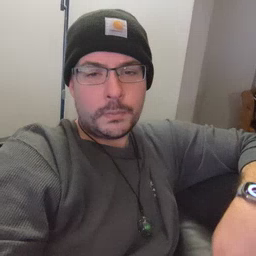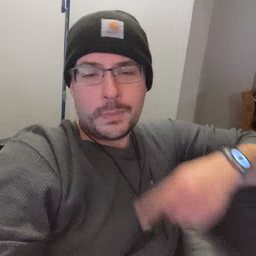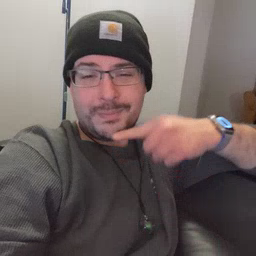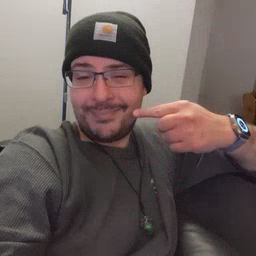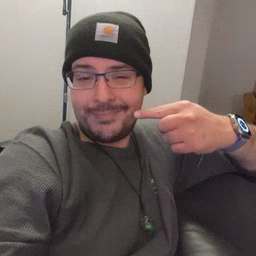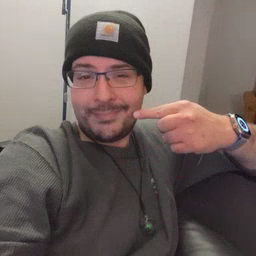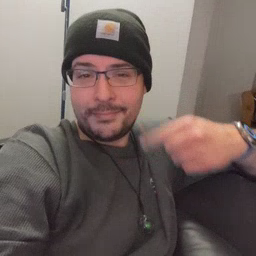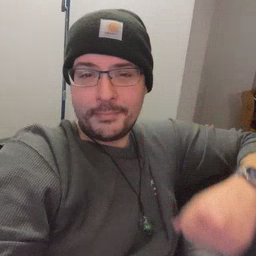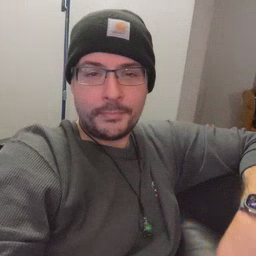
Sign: smile